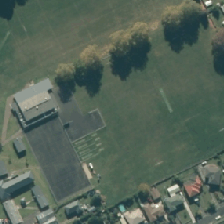
Land cover: urban_parkland